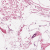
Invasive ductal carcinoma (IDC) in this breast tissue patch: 0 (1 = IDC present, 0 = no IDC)